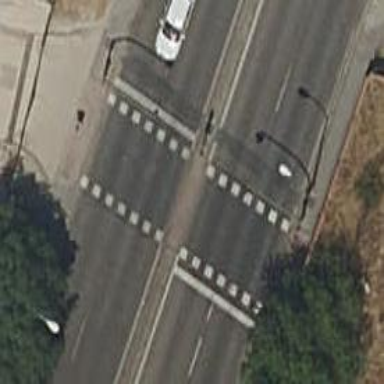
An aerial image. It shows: Road crossing with traffic signals.